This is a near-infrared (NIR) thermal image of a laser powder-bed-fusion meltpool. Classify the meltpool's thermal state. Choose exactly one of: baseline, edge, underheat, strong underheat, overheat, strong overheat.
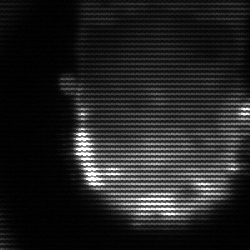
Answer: baseline